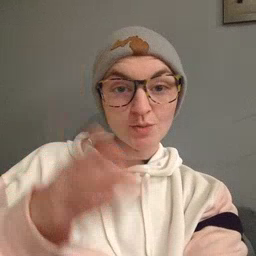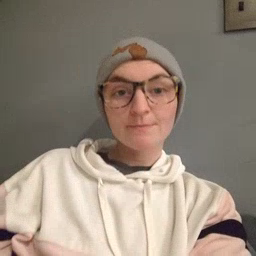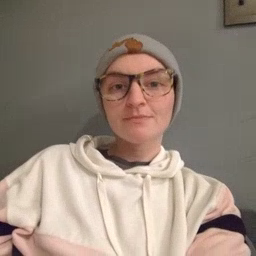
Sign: hello